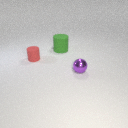
large green rubber cylinder behind small red rubber cylinder